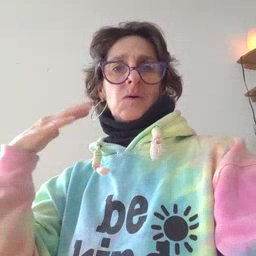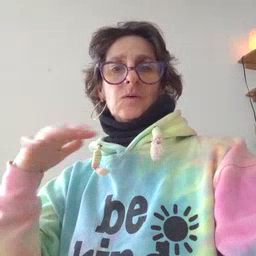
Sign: noisy